Interaction volume radius: 5 \u00c5
Interaction volume height: 30 \u00c5
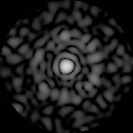
Disorder parameter: 0.8261